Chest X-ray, PA view. Patient: 44 years old, sex M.
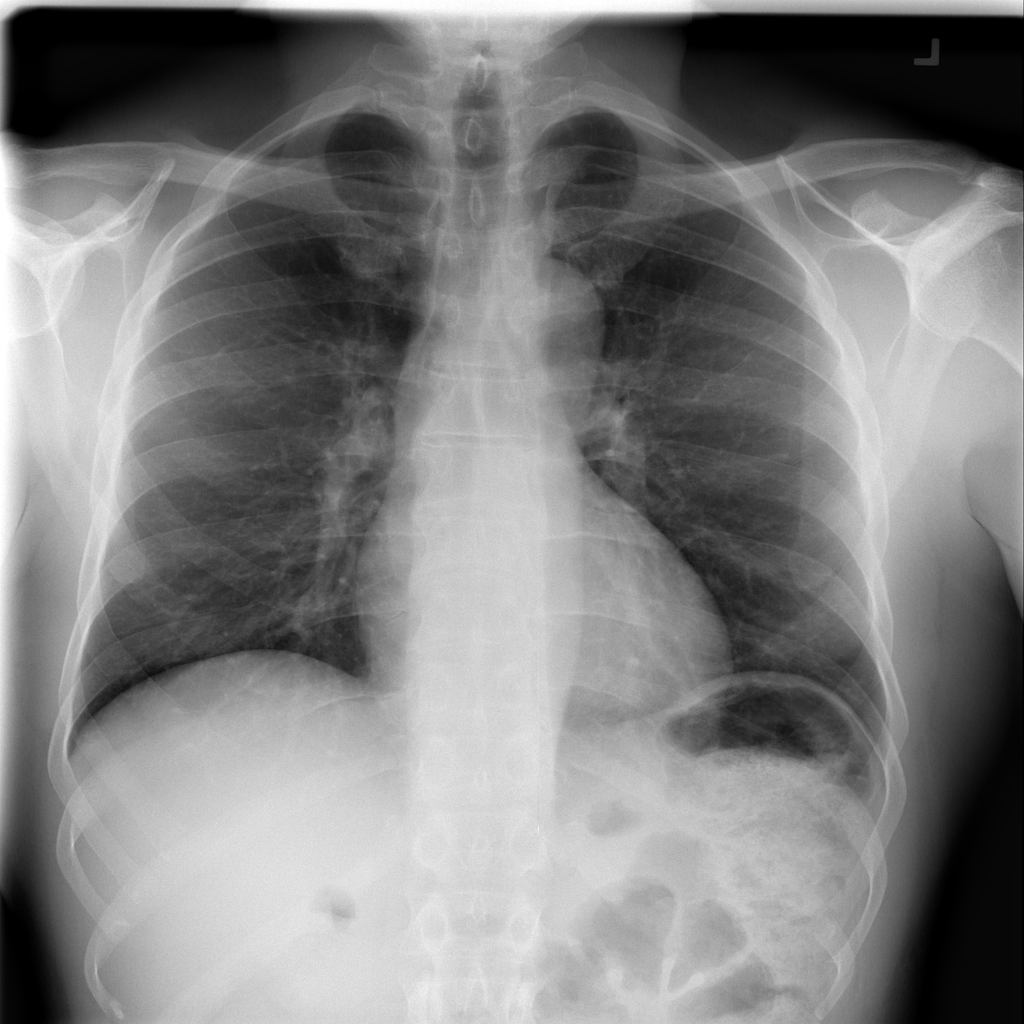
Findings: No Finding